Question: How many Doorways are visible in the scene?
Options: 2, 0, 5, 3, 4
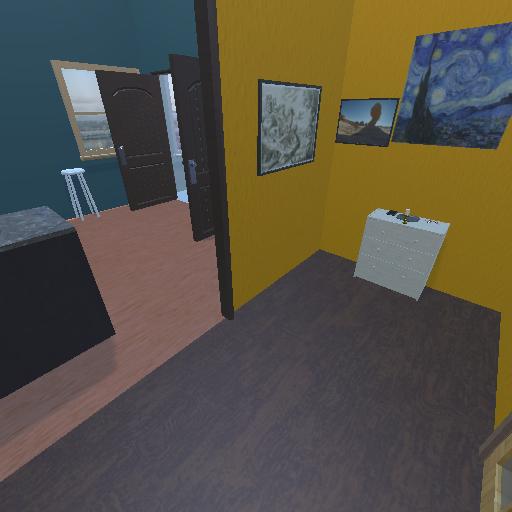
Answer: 2